Question: How to find out which type of barcode is this in my sample ? I looked on wikipedia and there are quite many types of barcodes, most common should be Code 39 and Code 128.
Is there any lib for barcode OCR (python, java, C#, delphi) ?

On this barcode should be encoded time and date of expiration.
---
EDIT
I need to know how to read and decode above barcode. This barcodes were generated in legacy system and It would be nice if my app could OCR and understand them
On my barcode should be date 19.11.2010 15:43
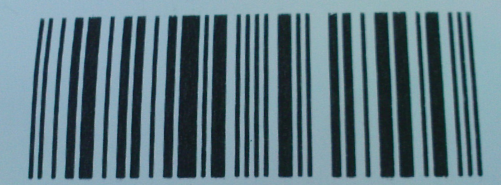
Answer: According to this <URL>, it an EAN_13 code for a product with the number 5252235562500.
According to <URL> it's a product number for a discount coupon with manufacturer code 25223, family code 556 and coupon code 25.
If there is an expiration date encoded in the data, it's in some custom format encoded into the family code and coupon code. Otherwise you need a loopup table from the manufacturer to determine which coupon has which expiration date.